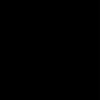
Label: dusty